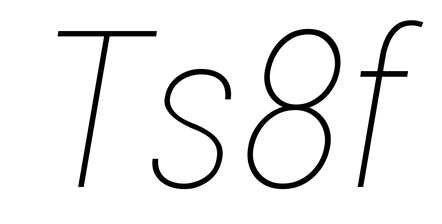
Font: Roboto-Italic_Condensed_Thin_Italic